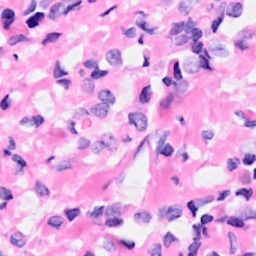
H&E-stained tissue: Breast